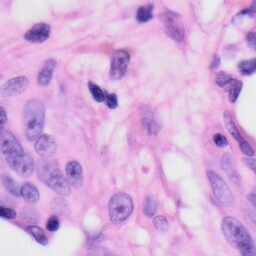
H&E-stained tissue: Skin